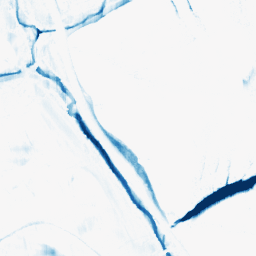
Category: morphological
Decomposition family: morphological_rect
Decomposition parameters: operation: closing
width: 5
height: 20
Upsampling method: sinc_blackman
Upsampling parameters: scale: 4
kernel_size: 16
Upsampling scale: 4